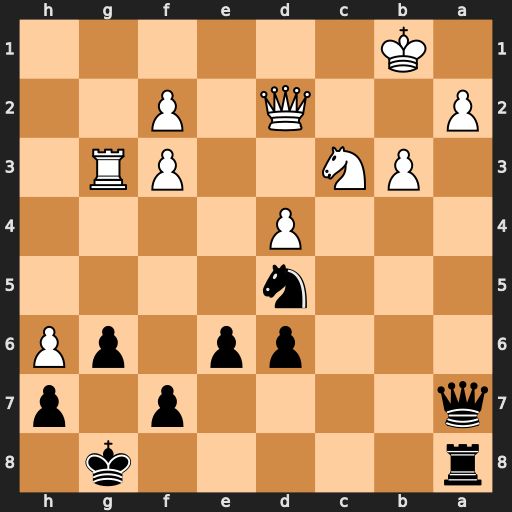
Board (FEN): r5k1/q4p1p/3pp1pP/3n4/3P4/1PN2PR1/P2Q1P2/1K6
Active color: b
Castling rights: -
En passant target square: -
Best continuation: Nxc3+ Qxc3 Qxa2+